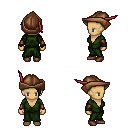
a pixel art fantasy rpg character, female body template, human, tanned skin, green robe, gold greaves, brown long mohawk hairstyle, leather cap, leather bracers, brown shoes, four views (front, back, left, right), 2x2 character sprite sheet, small pixel art, hard edges, no anti-aliasing